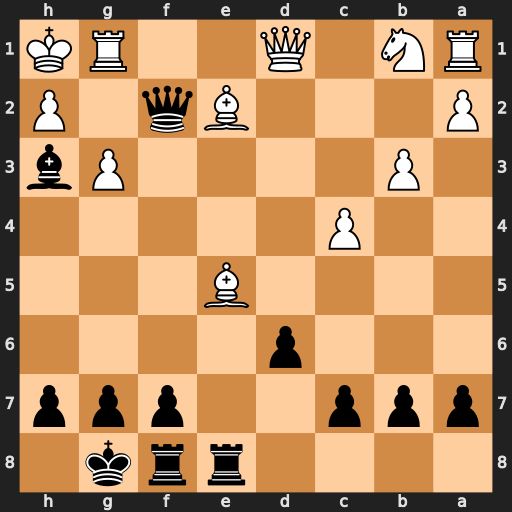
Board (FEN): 4rrk1/ppp2ppp/3p4/4B3/2P5/1P4Pb/P3Bq1P/RN1Q2RK
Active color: b
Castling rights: -
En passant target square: -
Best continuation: Rxe5 Nc3 Rfe8